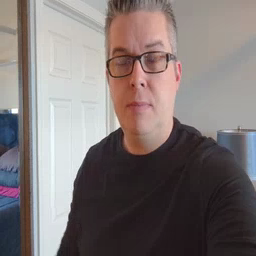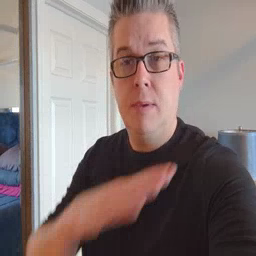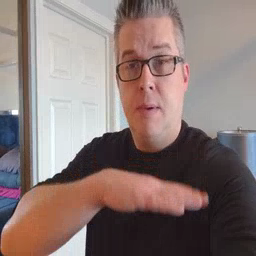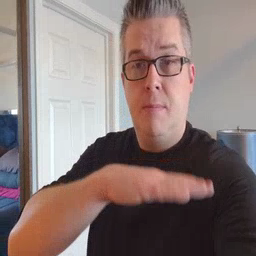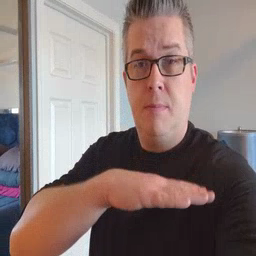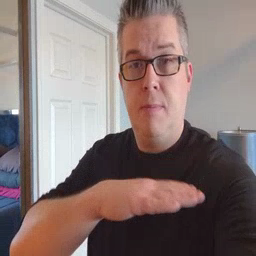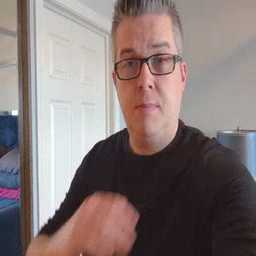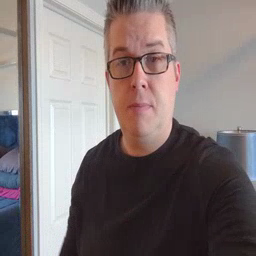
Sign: table